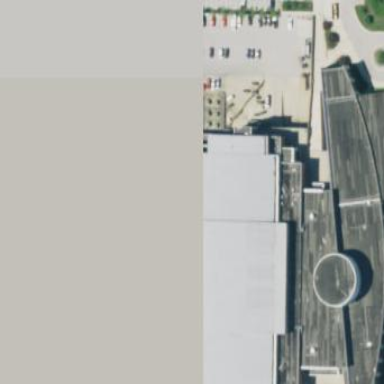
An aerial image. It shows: Stadium with basketball court.